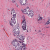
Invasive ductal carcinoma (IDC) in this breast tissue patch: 1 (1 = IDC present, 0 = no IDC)